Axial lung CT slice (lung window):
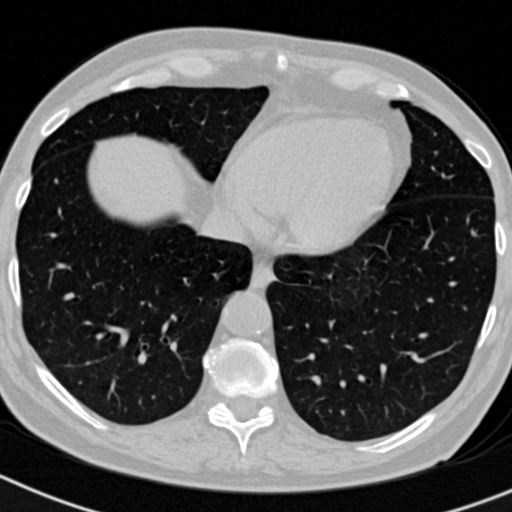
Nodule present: no